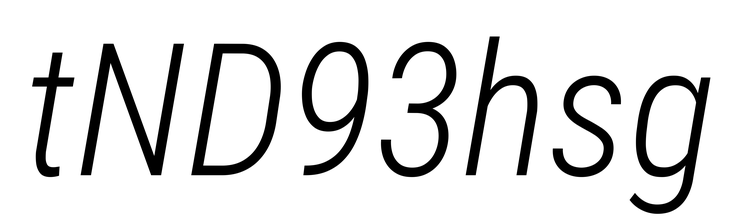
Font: Roboto-Italic_Condensed_Light_Italic